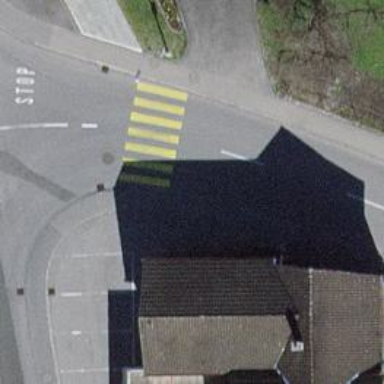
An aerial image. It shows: Zebra crossing on the road.